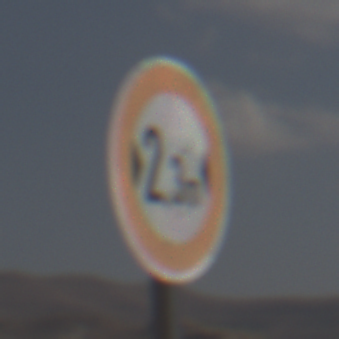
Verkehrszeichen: TatsaechlicheBreite2Komma3
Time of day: Midday
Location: Outdoor (Nature)
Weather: PartlyCloudy
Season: NotSpecified
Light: Natural